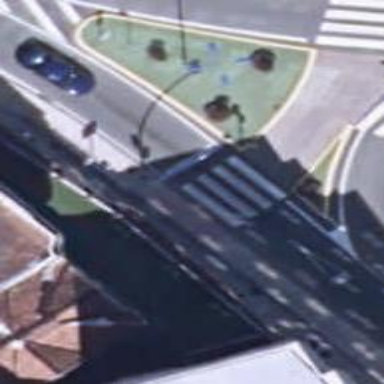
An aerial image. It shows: Crossing with traffic signals. It is zebra crossing.